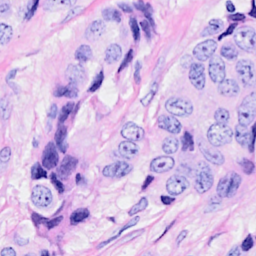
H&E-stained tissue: Breast